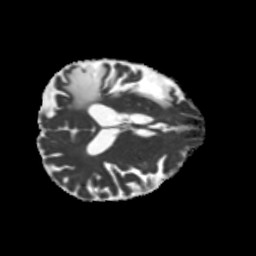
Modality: MD
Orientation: axial
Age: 56
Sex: male
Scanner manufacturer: siemens
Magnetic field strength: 3 T
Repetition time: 5.25 s
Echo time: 0.08 s